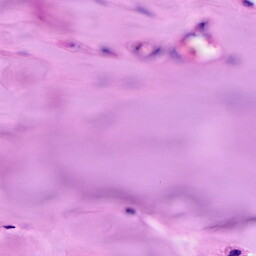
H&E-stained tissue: Breast